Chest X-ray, PA view. Patient: 65 years old, sex M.
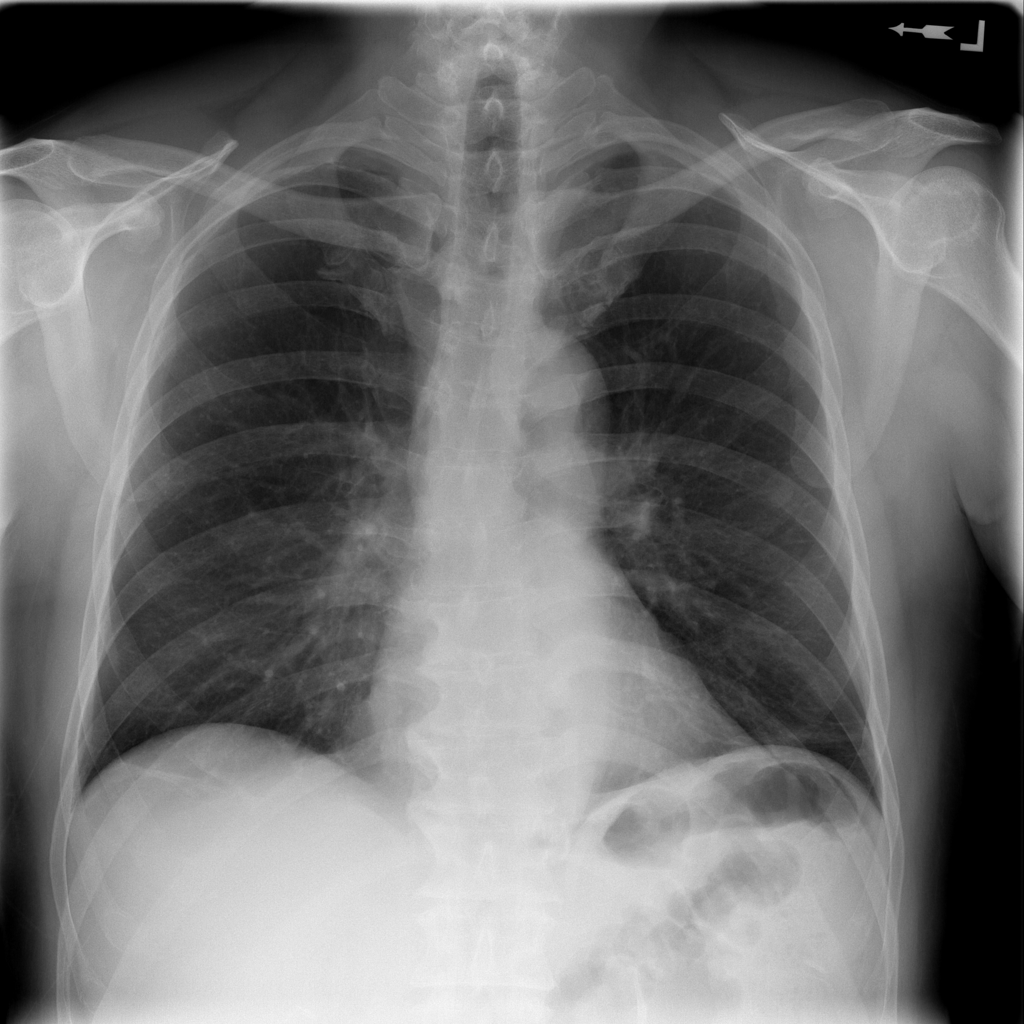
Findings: No Finding